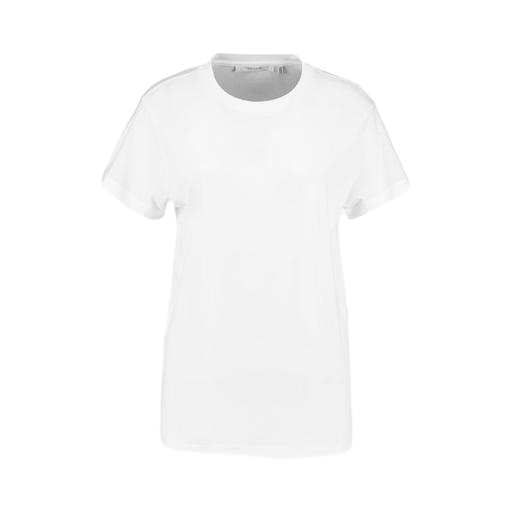
white perfect t-shirt, white relaxed fit t-shirt, only white t-shirt, white background